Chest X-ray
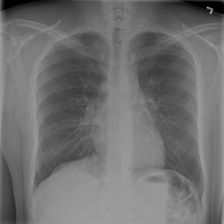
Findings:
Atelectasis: negative
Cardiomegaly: negative
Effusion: negative
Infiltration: negative
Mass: negative
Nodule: negative
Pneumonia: negative
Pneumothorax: negative
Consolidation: negative
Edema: negative
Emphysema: negative
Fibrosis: negative
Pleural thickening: negative
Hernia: negative